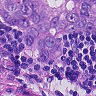
Metastatic tissue present: yes